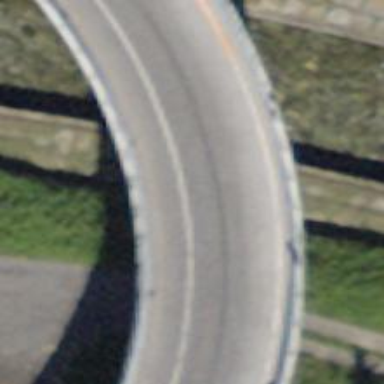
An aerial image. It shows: Bridge over curved motorway. The surface is asphalt on this trunk link highway.